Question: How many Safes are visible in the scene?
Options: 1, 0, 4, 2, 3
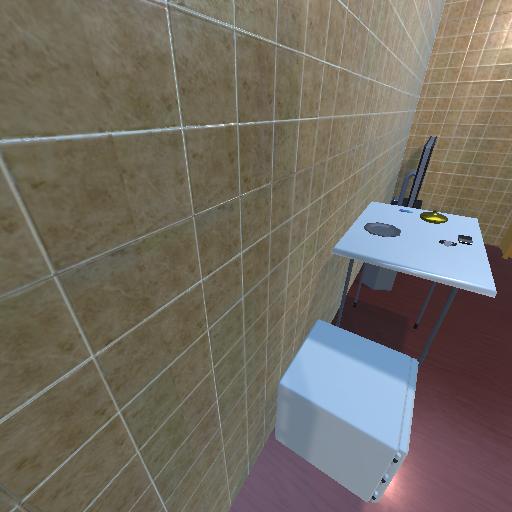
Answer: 1